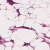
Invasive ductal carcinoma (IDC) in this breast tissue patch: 1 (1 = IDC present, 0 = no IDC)